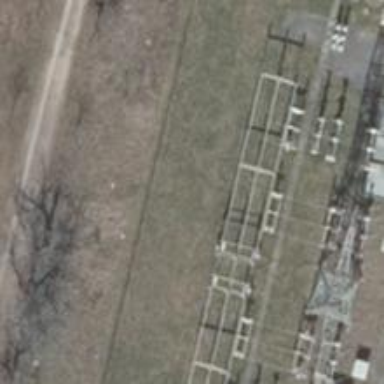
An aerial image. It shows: Busbar power line with 3 cables.